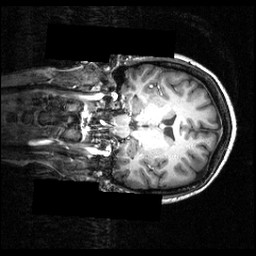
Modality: T1w
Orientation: coronal
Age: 26
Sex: female
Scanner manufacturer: siemens
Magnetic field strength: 3.951 T
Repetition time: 1.5 s
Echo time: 0.00335 s